Question: I'm using a list which shows a thumb style scroll handler style on the right side.
How can I remove it?
Thanks
Like :

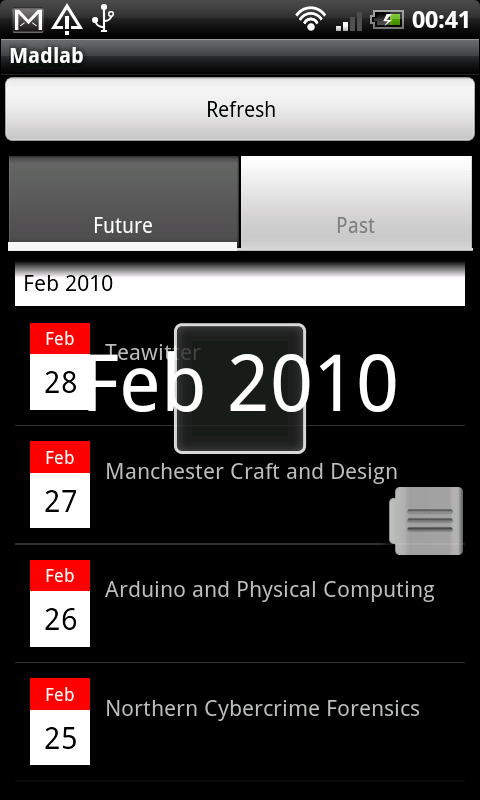
Answer: In your Listview Xml Attribute
'''
<ListView
android:id="@+id/listView1"
android:layout_width="match_parent"
android:layout_height="wrap_content"
android:fastScrollEnabled="false" >
</ListView>
'''
android:fastScrollEnabled="false"
make 'false' above attribute may helps you.